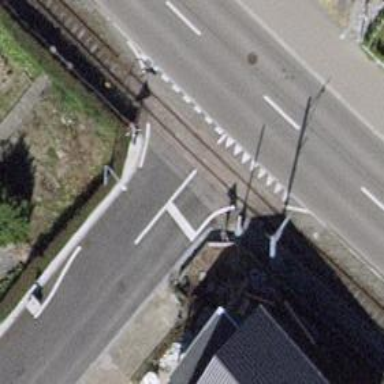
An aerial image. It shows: Level crossing with lights and barriers.